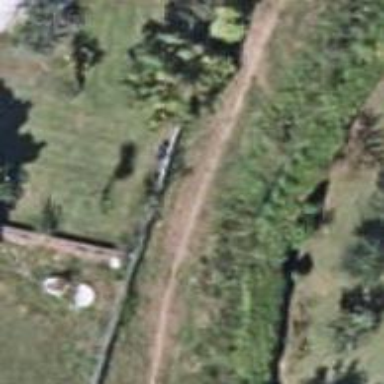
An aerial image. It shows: Fence is in the image.